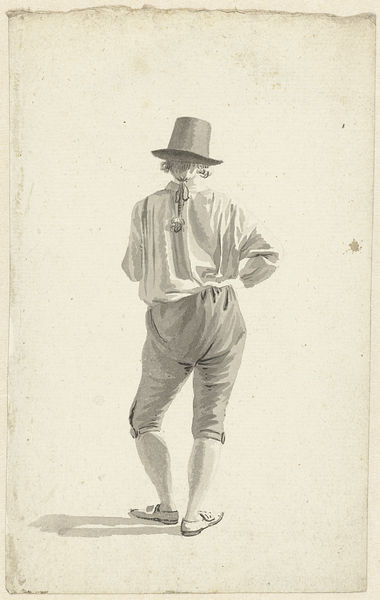
Titel: Staande jager, op de rug gezien
Künstler: Abraham van (I) Strij
Standort: Amsterdam
Institution: Rijksmuseum
Schlagwörter: mann, schatten, ellbogen, frisur, hell, hut, licht, rücken, zeichnung, zylinder, hemd, hose, arm, haare, blatt, zilinder, perücke, papier, haltung, schuhe, romantik, zopf, kontrapost, fotografie, strümpfe, hinten, junger mann, casper david friedrich, hare, knickerbockers, 18. jh.